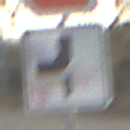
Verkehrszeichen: VerlaufVorfahrtsstrasse7
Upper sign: Stop
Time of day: SunriseSunset
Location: Outdoor (RoadRail)
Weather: PartlyCloudy
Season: NotSpecified
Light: Natural